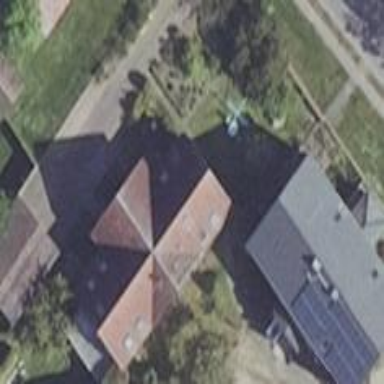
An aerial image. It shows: Residential building.